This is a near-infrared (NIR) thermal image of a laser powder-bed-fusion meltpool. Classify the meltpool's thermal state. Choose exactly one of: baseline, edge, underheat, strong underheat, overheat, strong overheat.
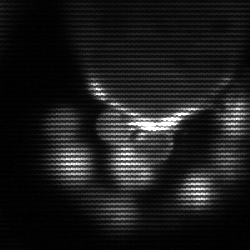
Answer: baseline